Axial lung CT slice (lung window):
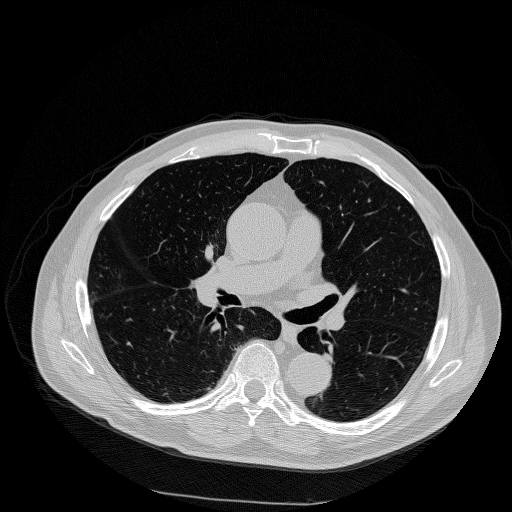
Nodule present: no